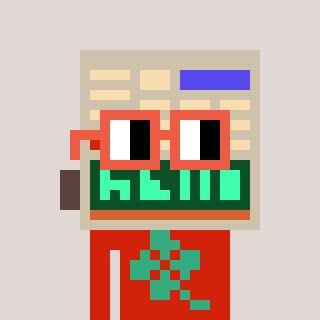
a pixel art character with square orange glasses, a calculator-shaped head and a red-colored body on a warm background